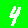
Digit: 4